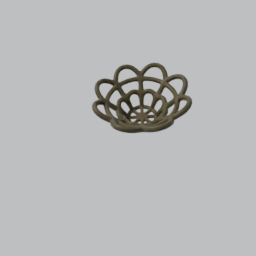
Label: decoration